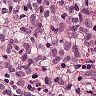
Metastatic tissue present: yes